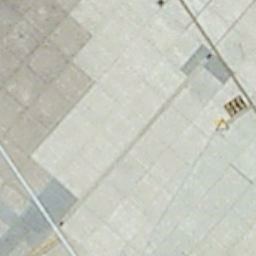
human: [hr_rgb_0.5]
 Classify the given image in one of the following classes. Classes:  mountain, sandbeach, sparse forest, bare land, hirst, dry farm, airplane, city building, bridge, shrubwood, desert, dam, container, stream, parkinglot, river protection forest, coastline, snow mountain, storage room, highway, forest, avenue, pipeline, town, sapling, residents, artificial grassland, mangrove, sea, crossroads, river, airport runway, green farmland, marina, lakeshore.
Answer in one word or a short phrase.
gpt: airport runway